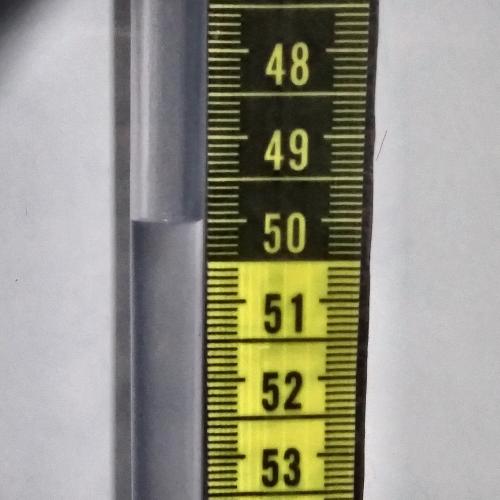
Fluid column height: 50.0 cm